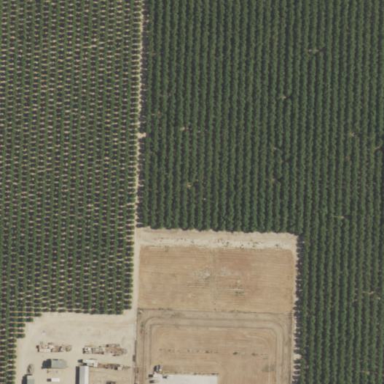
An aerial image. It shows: Orchard.